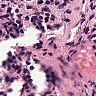
Metastatic tissue present: no